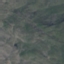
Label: HerbaceousVegetation